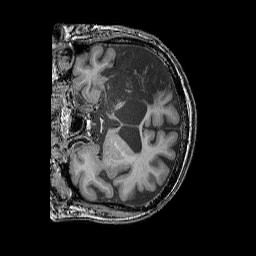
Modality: T1w
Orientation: coronal
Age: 64
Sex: male
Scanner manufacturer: siemens
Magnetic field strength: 3 T
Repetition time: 2.25 s
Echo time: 0.00411 s